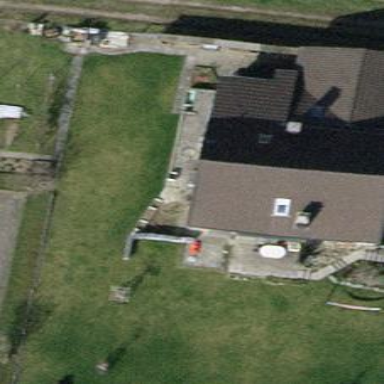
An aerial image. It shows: Detached building.